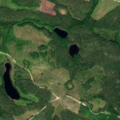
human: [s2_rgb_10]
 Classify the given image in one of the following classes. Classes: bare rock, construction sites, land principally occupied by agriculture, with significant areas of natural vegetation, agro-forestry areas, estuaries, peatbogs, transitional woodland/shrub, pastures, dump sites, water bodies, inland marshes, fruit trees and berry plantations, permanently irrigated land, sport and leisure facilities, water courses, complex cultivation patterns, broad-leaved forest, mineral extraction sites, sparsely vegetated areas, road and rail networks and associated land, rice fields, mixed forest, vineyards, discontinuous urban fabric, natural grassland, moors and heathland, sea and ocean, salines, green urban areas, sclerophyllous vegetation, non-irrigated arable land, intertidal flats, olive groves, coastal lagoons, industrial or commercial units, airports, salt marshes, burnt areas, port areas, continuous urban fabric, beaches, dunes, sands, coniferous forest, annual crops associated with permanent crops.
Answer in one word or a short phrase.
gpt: coniferous forest, mixed forest, transitional woodland/shrub